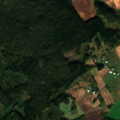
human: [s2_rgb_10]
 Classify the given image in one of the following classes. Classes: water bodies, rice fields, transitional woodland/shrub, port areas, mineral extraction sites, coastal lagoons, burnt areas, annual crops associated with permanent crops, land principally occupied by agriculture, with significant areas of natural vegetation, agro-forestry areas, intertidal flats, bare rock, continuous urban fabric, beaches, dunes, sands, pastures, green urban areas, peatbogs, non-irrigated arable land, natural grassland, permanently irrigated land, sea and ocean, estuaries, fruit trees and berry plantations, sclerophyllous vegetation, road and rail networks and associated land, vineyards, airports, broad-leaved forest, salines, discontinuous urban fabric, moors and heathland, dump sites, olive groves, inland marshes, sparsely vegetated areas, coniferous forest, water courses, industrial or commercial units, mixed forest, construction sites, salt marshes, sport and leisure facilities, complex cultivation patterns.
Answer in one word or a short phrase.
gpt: non-irrigated arable land, land principally occupied by agriculture, with significant areas of natural vegetation, coniferous forest